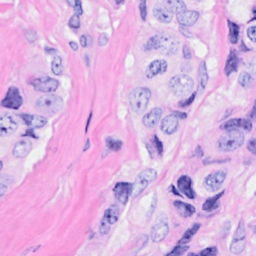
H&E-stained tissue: Breast